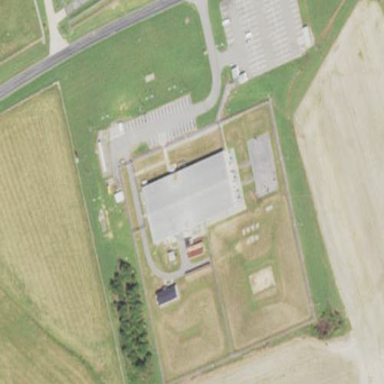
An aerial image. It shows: Prison building.